Question: I'm making a simple shift tracker / salary calculator to practice CoreData and Swift. I'm having issues with the different tasks related to this, as I need to use the dates to:
- - - -
And probably more i'm forgetting.
As of right now, I'm getting the data from date pickers which use a date formatter to add them to by DB as 'fromDate' and 'toDate' as a string. This leads to me having to use a bunch of bad code. Much because of NSDate timezone issues etc.
How should I lay out my data base to do this most effectively? Should I make a field for each type of data I need? ('fromMinute'|'fromHour'|'fromDay'|'fromWeek'|'fromMonth'|'fromYear') and then corresponding for 'to' fields? I'm a rookie at databases but I don't think I should have that many fields. Should I have a month table, then a week table, then use relations (and in that case how do I do that?)
I can not just use a Time Interval, because bonuses are dependent on how late it is.
Hope someone can help me out with some recommended practices on CoreData
---
UPDATE:
Here is my super complex core data model!

along with a NSManagedObject class ( I think )
'''
import UIKit
import CoreData
@objc(Shifts)
class Shifts: NSManagedObject {
@NSManaged var fromDate : String
@NSManaged var toDate : String
func getShift () -> Shift{
let formatter = NSDateFormatter()
formatter.dateFormat = "yyyy-MM-dd w W HH:mm"
let from:NSDate = formatter.dateFromString(self.fromDate)!
let to:NSDate = formatter.dateFromString(self.toDate)!
let length:Double = to.timeIntervalSinceDate(from) as Double / 60
let newShift = Shift(from:from,to:to,length:length)
return newShift
}
}
'''
Shit is a class I have in my view controller which I use to display etc my data, it looks like this (TW:Code Gore)
'''
class Shift {
var fromDate : NSDate
var toDate : NSDate
var length : Double //In Minutes
var salary : Double = Double()
var UB : Bool = false
let etter18hverdag:Double = 22
let etter21hverdag:Double = 45
let helligdag:Double = 90
let helgEtter13:Double = 45
let helgEtter16:Double = 90 //HUSK AT PAUSE FINNES
init (from : NSDate, to : NSDate, length:Double){
self.fromDate = from
self.toDate = to
self.length = length
}
func calcSalary(ub: Bool)->Double{
let userDefaults:NSUserDefaults = NSUserDefaults.standardUserDefaults()
let hour: Double = userDefaults.doubleForKey("salary")
println("Checking salary on shift fromDate:\(fromDate) with length:\(length). Shift UB: \(UB)")
if (ub){
let calendar : NSCalendar = NSCalendar(calendarIdentifier: NSGregorianCalendar)
calendar.locale = NSLocale.systemLocale()
calendar.timeZone = NSTimeZone.localTimeZone()
var checkTime:NSDate = fromDate
var checkToTime:NSDate = toDate
var totalSalary:Double = Double()
while (checkToTime.timeIntervalSinceDate(checkTime)>0.0){
let split = calendar.components(NSCalendarUnit.WeekdayCalendarUnit | NSCalendarUnit.HourCalendarUnit, fromDate: checkTime)
println("Checking: \(checkTime) to: \(checkToTime) diff:\(checkToTime.timeIntervalSinceDate(checkTime)) currentSal: \(totalSalary) splitTime:\(split.hour)")
if(split.weekday==7){ //Sondag
let lonn = hour + helligdag
totalSalary += (lonn/4)
}
else if (split.weekday == 6){ //Lordag
if(split.hour < 13){
let lonn = hour
totalSalary += (lonn/4)
}
if (split.hour>13 && split.hour<16){
let lonn = hour + helgEtter13
totalSalary += (lonn/4)
}
if (split.hour > 16){
let lonn = hour + helgEtter16
totalSalary += (lonn/4)
}
}
else if (split.weekday < 6){ //Hverdag
if(split.hour < 18){
let lonn = hour
totalSalary += (lonn/4)
}
if (split.hour>18 && split.hour<21){
let lonn = hour + etter18hverdag
totalSalary += (lonn/4)
}
if (split.hour > 21){
let lonn = hour + etter21hverdag
totalSalary += (lonn/4)
}
}
checkTime = checkTime.dateByAddingTimeInterval(15*60) //15 min ganger 60 sek i min
}
println("Calculated salary WITH UB: \(totalSalary)")
return totalSalary
} else {
let calendar : NSCalendar = NSCalendar(calendarIdentifier: NSGregorianCalendar)
calendar.locale = NSLocale.systemLocale()
calendar.timeZone = NSTimeZone.localTimeZone()
var checkTime:NSDate = fromDate
var totalSalary:Double = Double()
let multiple = (length/60)
while (self.toDate.timeIntervalSinceDate(checkTime)>0.0){
let lonn = hour
totalSalary += (lonn/4)
checkTime = checkTime.dateByAddingTimeInterval(15*60) //15 min ganger 60 sek i min
}
println("Calculated salary WITHOUT UB: \(totalSalary)")
return totalSalary
}
}
'''
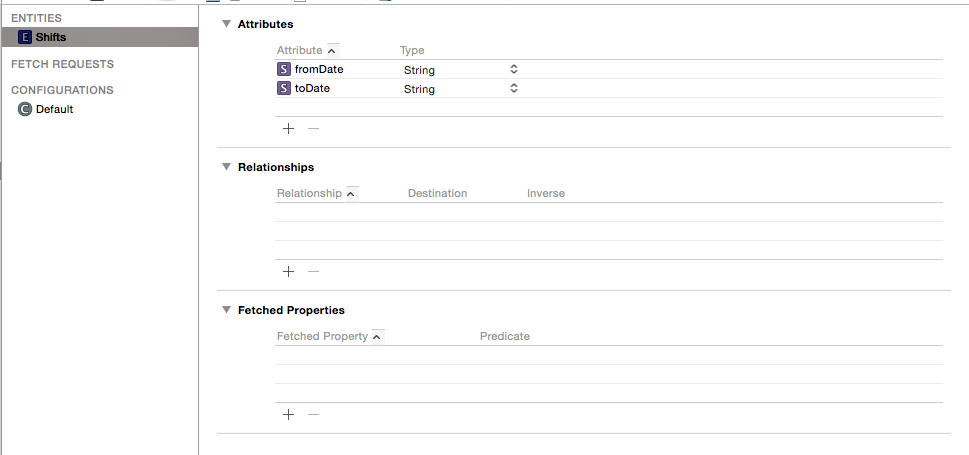
Answer: ## The Short Version
The best practice is to store 'fromDate' and 'toDate' as 'NSDate's.
## The Long Version
### What's in a date?
An 'NSDate' is actually an 'NSTimeInterval' since a reference date. The 'NSTimeInterval' value represents the number of seconds since that date, and is irregardless of time zone, calendar, or any other geographical or political construct. Conceptually, this is the same as a unix time stamp, though unix time stamps use a different reference date (equivalent to 'timeIntervalSince1970'). An NSDate represents a point in time - days, years, time zones, and daylight savings are all concerns, while NSDate is just a value object. It's the honey badger of date representations. It don't care.
That said, displaying an 'NSDate' involves many other components, most having to do with localization. The user's localization settings determine which calendar representation ('NSCalendar') is used, and how dates are formatted visually ('NSDateFormatter'). The user can even change these settings while your application is running, which is why there are some system notications to inform your application that there has been a change.
Performing date calculations using 'NSCalendar' is not too difficult once you understand the above concepts well, and last year 'NSCalendar' was extended to be even easier to use (unfortunately, those improvements only came to iOS very recently). Apple has a good guide to calendar calculations in the <URL>, details the improvements to 'NSCalendar' and covers some very good tips for working with dates in general.
If your data model stores dates as 'NSDate' it is much easier to adapt the visual presentation of date values correctly for the user's localization settings. The model doesn't need to be aware of time zones, calendars, and localization settings - those are best handled at the presentation (view or view controller) level.
If you were storing dates as strings, as date components, or as calendar components you would run into a lot of issues. For example, if the current calendar changed, all of your persisted data would be invalid and would need to be rebuilt. Daylight savings time could also be a big problem.
### How does this affect Core Data?
In your case you are representing a date range in your model (the range of seconds from 'fromDate' to 'toDate'). There are some alternate ways of representing the same thing, like using 'fromDate' and a 'duration' indicating a 'NSTimeInterval' from 'fromDate' to whenever the shift ended. Either approach works.
When querying data for a particular hour, first you would perform the necessary calendary calculations to get the start and end of the hour in the user's current locale.
For example, in objective-c, using the new 'NSCalendar' methods:
'''
NSCalendar *calendar = [NSCalendar autoupdatingCurrentCalendar];
NSDate *startOfDay = [calendar startOfDayForDate:fromDate];
NSDate *startOfHour= [calendar dateByAddingUnit:kCFCalendarUnitHour value:8 options:NSCalendarMatchStrictly];
NSDate *endOfHour = [calendar dateByAddingUnit:kCFCalendarUnitHour value:9 options:NSCalendarMatchStrictly];
'''
This would give you the start and end of the 8th hour of the day on which 'fromDate' falls. This is just an example, your business rules may dictate more logic such as checking the value of toDate against fromDate, etc. - though many of those concerns may be best handled by customizing <URL>.
Using this in a predicate is a set of straightforward numeric comparisons:
'''
NSPredicate *predicate = [NSPredicate predicateWithFormat:@"SELF.fromDate <= %@ AND SELF.fromDate >= %@", endOfHour, startOfHour];
'''
When using an 'NSFetchedResultsController' to display sections, the 'sectionNameKeyPath' can point to a Core Data transient property to allow you to display sections based on hour, month, etc. as you like. Sorting and grouping query results cannot use a transient property, only a property backed by a modelled attribute - in your case, 'fromDate' and 'toDate'. Since dates are numeric and represent a point in time this works easily for many business rules.